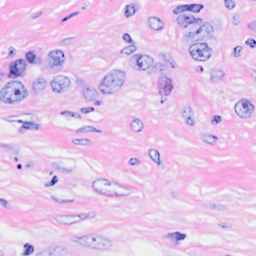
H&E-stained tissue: Breast